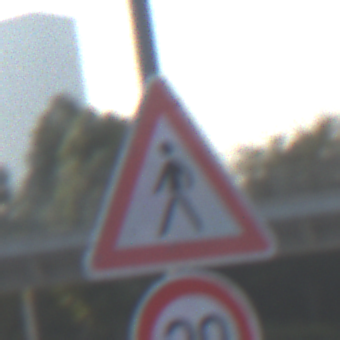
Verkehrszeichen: FussgaengerRechts
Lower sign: Geschwindigkeit20
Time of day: SunriseSunset
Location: Outdoor (Urban)
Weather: Clear
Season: NotSpecified
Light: Natural